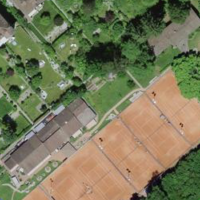
EUNIS habitat code: 53
Species observed at this site:
Ficus carica